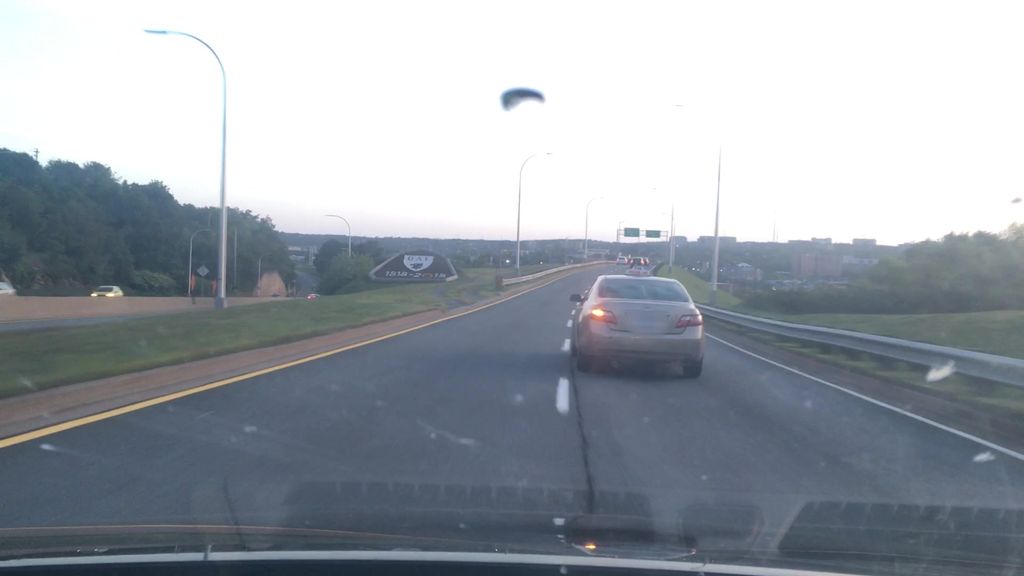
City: halifax